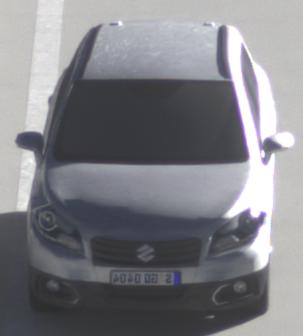
Make: Suzuki
Model: SX4 S-Cross 1.6
Detailed model: SX4 (II) S-Cross
Model produced from: 2013/10
Model produced until: 2015/08
Doors: 5
Color: white
Road condition: dry road
Daytime: morning or afternoon
Contrast: high contrast